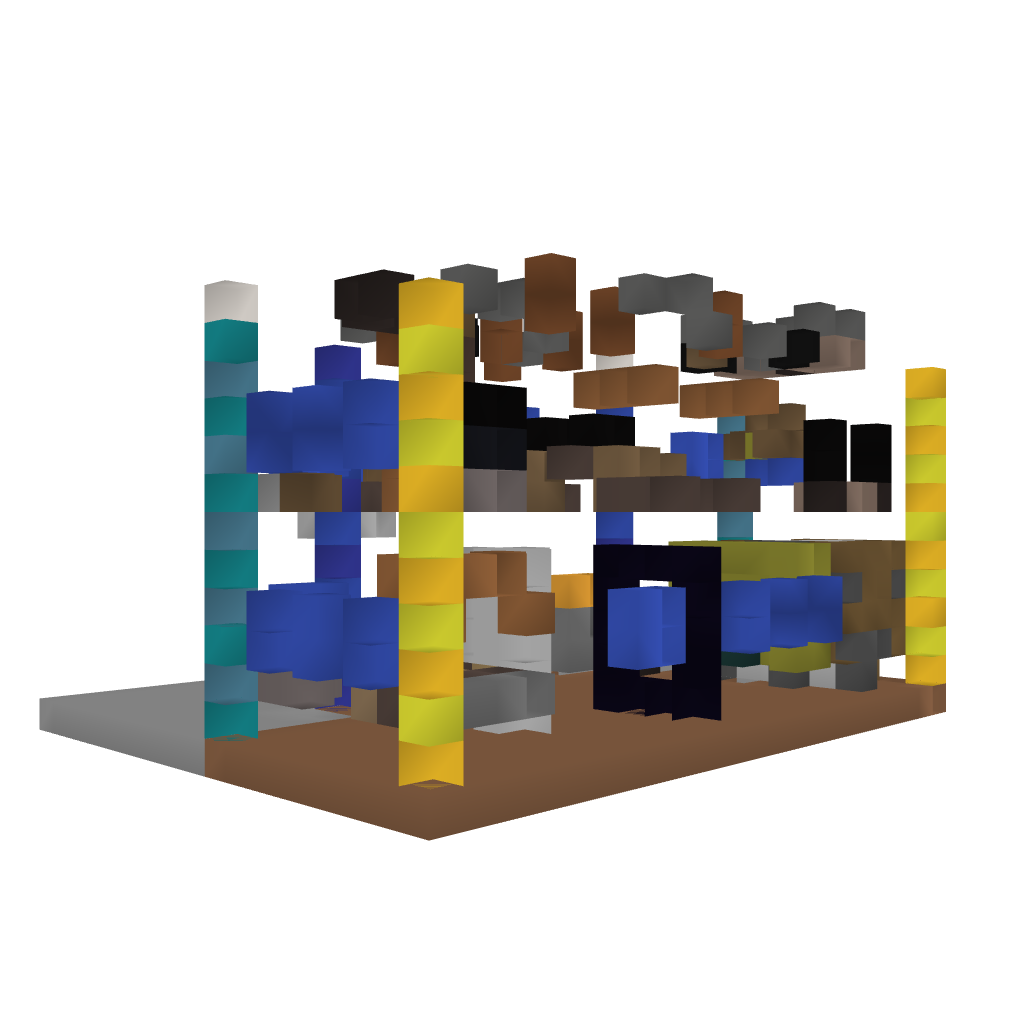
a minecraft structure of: Luxury house 1 by zerte